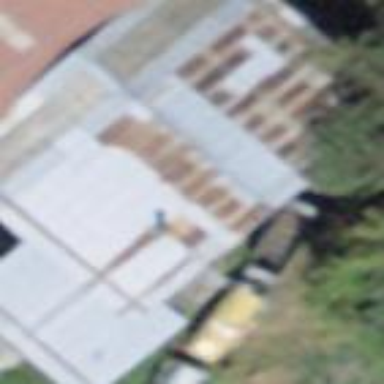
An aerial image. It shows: Part of building.